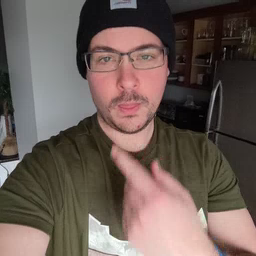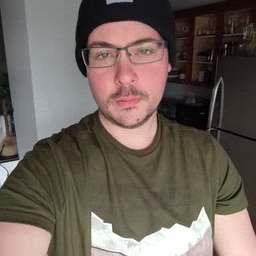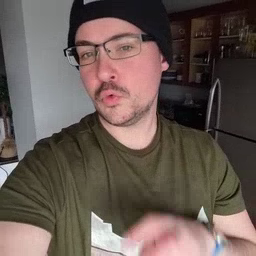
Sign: ride